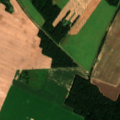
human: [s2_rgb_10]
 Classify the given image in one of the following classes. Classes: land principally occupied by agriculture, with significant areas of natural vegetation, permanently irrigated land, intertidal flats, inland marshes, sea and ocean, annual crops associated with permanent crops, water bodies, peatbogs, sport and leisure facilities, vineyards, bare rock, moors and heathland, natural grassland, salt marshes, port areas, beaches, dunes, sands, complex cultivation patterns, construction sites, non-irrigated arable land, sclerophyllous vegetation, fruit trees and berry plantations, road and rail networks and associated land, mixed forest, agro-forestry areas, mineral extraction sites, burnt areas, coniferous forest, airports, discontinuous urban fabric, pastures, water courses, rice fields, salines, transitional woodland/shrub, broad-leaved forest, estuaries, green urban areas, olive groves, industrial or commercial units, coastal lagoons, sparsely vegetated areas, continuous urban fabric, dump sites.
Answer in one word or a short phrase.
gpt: non-irrigated arable land, mixed forest